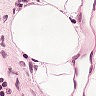
Metastatic tissue present: no